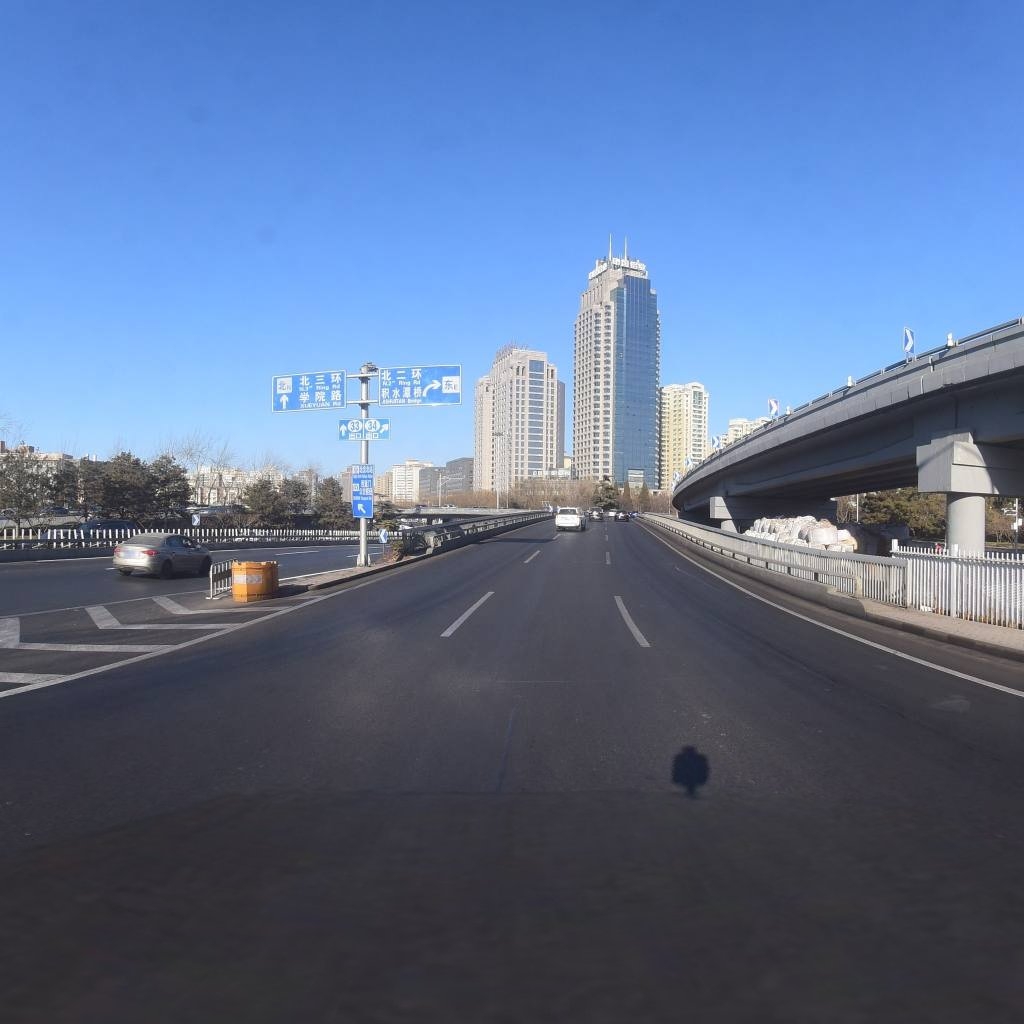
Region: Xicheng
Road damage annotations: longitudinal patch, transverse patch